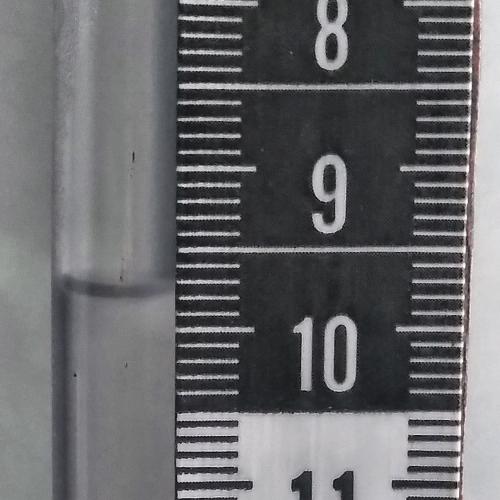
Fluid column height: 9.8 cm